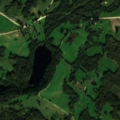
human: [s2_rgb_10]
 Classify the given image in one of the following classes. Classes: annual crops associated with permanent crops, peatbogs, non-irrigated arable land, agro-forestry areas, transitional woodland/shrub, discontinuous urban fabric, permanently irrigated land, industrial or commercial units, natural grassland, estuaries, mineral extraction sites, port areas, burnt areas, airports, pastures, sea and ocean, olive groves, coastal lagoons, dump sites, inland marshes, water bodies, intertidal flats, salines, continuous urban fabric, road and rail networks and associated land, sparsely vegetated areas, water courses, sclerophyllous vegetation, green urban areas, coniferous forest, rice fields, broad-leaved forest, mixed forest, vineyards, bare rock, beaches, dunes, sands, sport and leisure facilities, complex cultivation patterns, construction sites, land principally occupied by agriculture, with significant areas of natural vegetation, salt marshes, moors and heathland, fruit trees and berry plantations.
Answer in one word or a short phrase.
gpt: non-irrigated arable land, pastures, complex cultivation patterns, land principally occupied by agriculture, with significant areas of natural vegetation, broad-leaved forest, mixed forest, water bodies